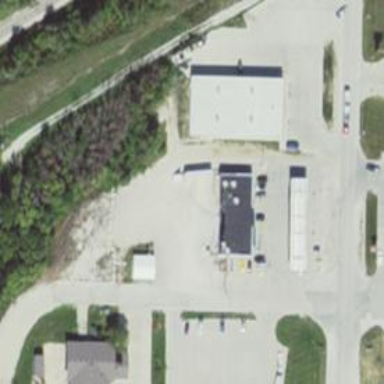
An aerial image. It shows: Convenience shop.